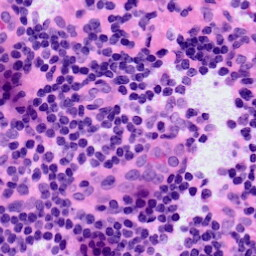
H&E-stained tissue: LymphNode